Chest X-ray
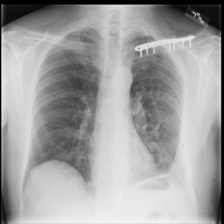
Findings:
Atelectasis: negative
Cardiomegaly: negative
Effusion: negative
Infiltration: negative
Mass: negative
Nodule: negative
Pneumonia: negative
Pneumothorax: negative
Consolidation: negative
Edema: negative
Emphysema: negative
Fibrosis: negative
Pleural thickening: negative
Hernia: negative